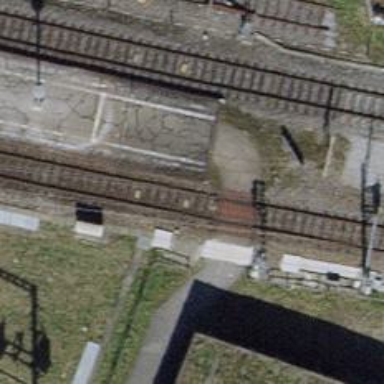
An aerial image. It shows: Railway crossing.